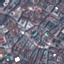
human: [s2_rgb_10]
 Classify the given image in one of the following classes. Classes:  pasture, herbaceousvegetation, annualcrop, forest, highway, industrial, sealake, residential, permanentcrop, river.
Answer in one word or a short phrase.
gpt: Residential